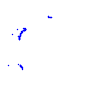
Particle: kaon